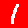
Digit: 1